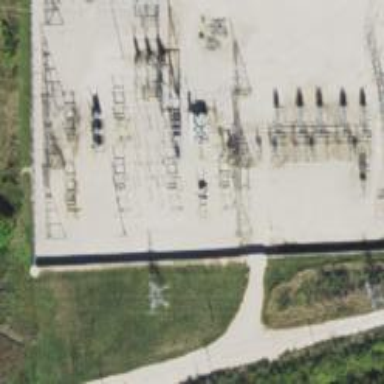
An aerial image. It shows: Switch used for power control.